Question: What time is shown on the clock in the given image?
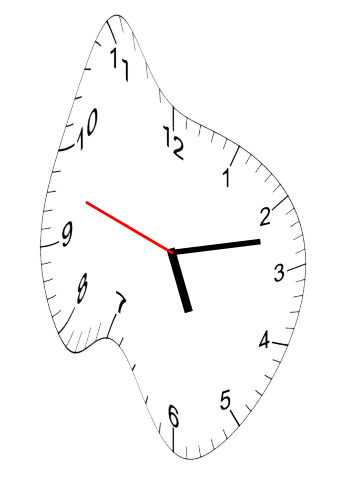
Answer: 05:12:48